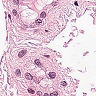
Metastatic tissue present: no